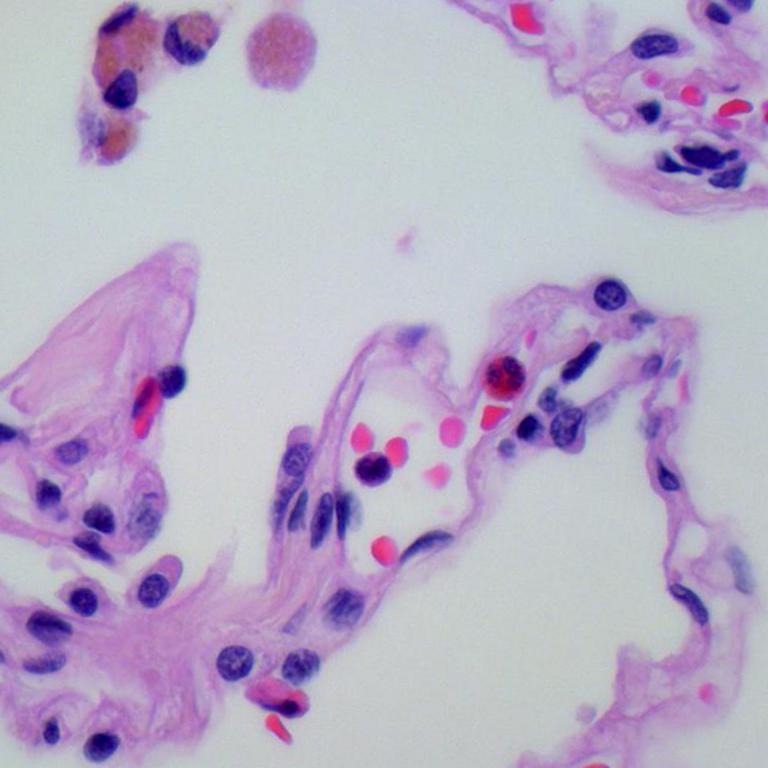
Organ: lung
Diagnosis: benign